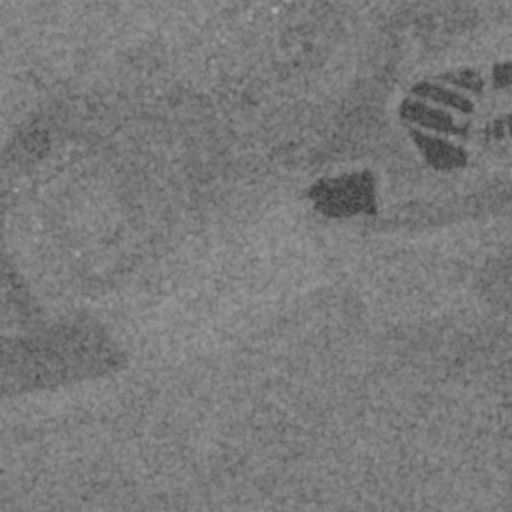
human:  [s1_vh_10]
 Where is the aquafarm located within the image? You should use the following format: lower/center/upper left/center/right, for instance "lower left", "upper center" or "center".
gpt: The aquafarm is located in the upper right of the image.
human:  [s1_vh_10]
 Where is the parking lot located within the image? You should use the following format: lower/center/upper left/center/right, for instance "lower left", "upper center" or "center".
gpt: The parking lot is located in the center of the image.
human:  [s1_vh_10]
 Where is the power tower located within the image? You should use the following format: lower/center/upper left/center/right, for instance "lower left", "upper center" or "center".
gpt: The power tower is located in the upper left of the image.
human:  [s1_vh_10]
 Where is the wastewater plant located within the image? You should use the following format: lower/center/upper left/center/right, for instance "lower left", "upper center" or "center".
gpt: The wastewater plant is located in the lower right of the image.
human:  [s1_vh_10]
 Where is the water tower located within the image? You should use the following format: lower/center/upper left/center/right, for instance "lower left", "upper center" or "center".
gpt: The water tower is located in the upper center of the image.
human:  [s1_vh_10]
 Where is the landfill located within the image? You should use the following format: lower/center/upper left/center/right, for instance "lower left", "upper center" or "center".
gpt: There is no landfill in the image.

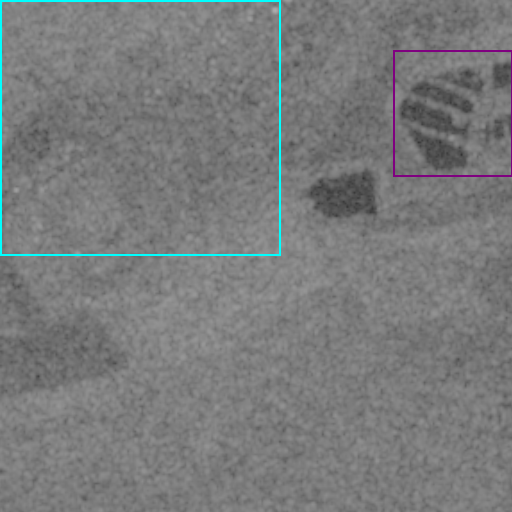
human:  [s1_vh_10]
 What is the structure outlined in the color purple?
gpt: The structure outlined in purple is an aquafarm.
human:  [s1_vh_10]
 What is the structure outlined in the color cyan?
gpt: The structure outlined in cyan is a crop field.
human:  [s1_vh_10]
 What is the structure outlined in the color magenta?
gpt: There is no magenta outline.